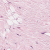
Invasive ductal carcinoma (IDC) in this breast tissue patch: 0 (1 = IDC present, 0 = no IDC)